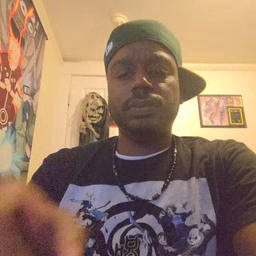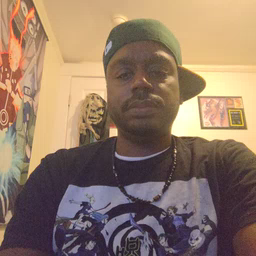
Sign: shoe